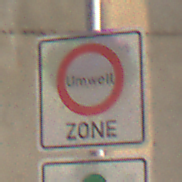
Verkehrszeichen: BeginnUmweltzone
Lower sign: FreistellungVomVerkehrsverbot3
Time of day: SunriseSunset
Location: Roofed (Suburban)
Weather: Clear
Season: NotSpecified
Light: Natural